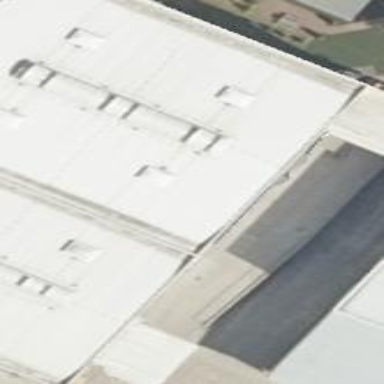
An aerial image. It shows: Flat-roofed commercial building.